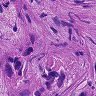
Metastatic tissue present: yes